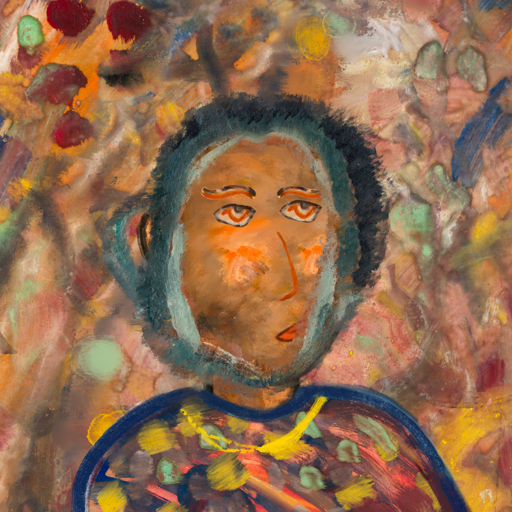
Background: Mother_And_Son_Mother, Head And Neck Side: Gypsy_Queen, Face Side: Experience, Bust: Mother_And_Son_Mother, Hair Side: Boggyland, Head Accessory: Blank, Second Necklace: Blank, Necklace: Irani_1, Baby: Blank